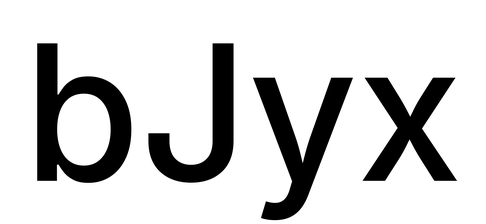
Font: Inter_Medium